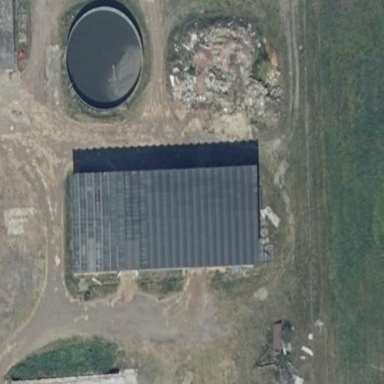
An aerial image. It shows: Grey flat-roofed farm auxiliary building.